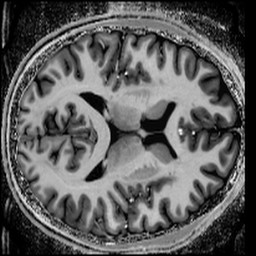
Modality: T1w
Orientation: axial
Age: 27
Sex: male
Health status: healthy
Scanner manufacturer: siemens
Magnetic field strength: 9.4 T
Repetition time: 9 s
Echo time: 0.0023 s